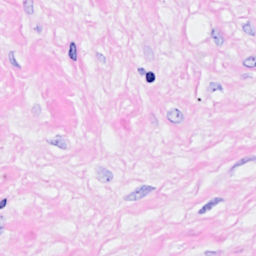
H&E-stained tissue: Breast